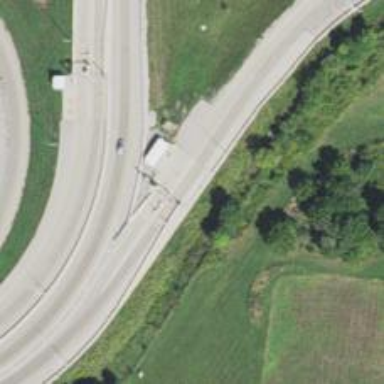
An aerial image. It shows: Toll gantry on the road.